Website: slack
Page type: payment
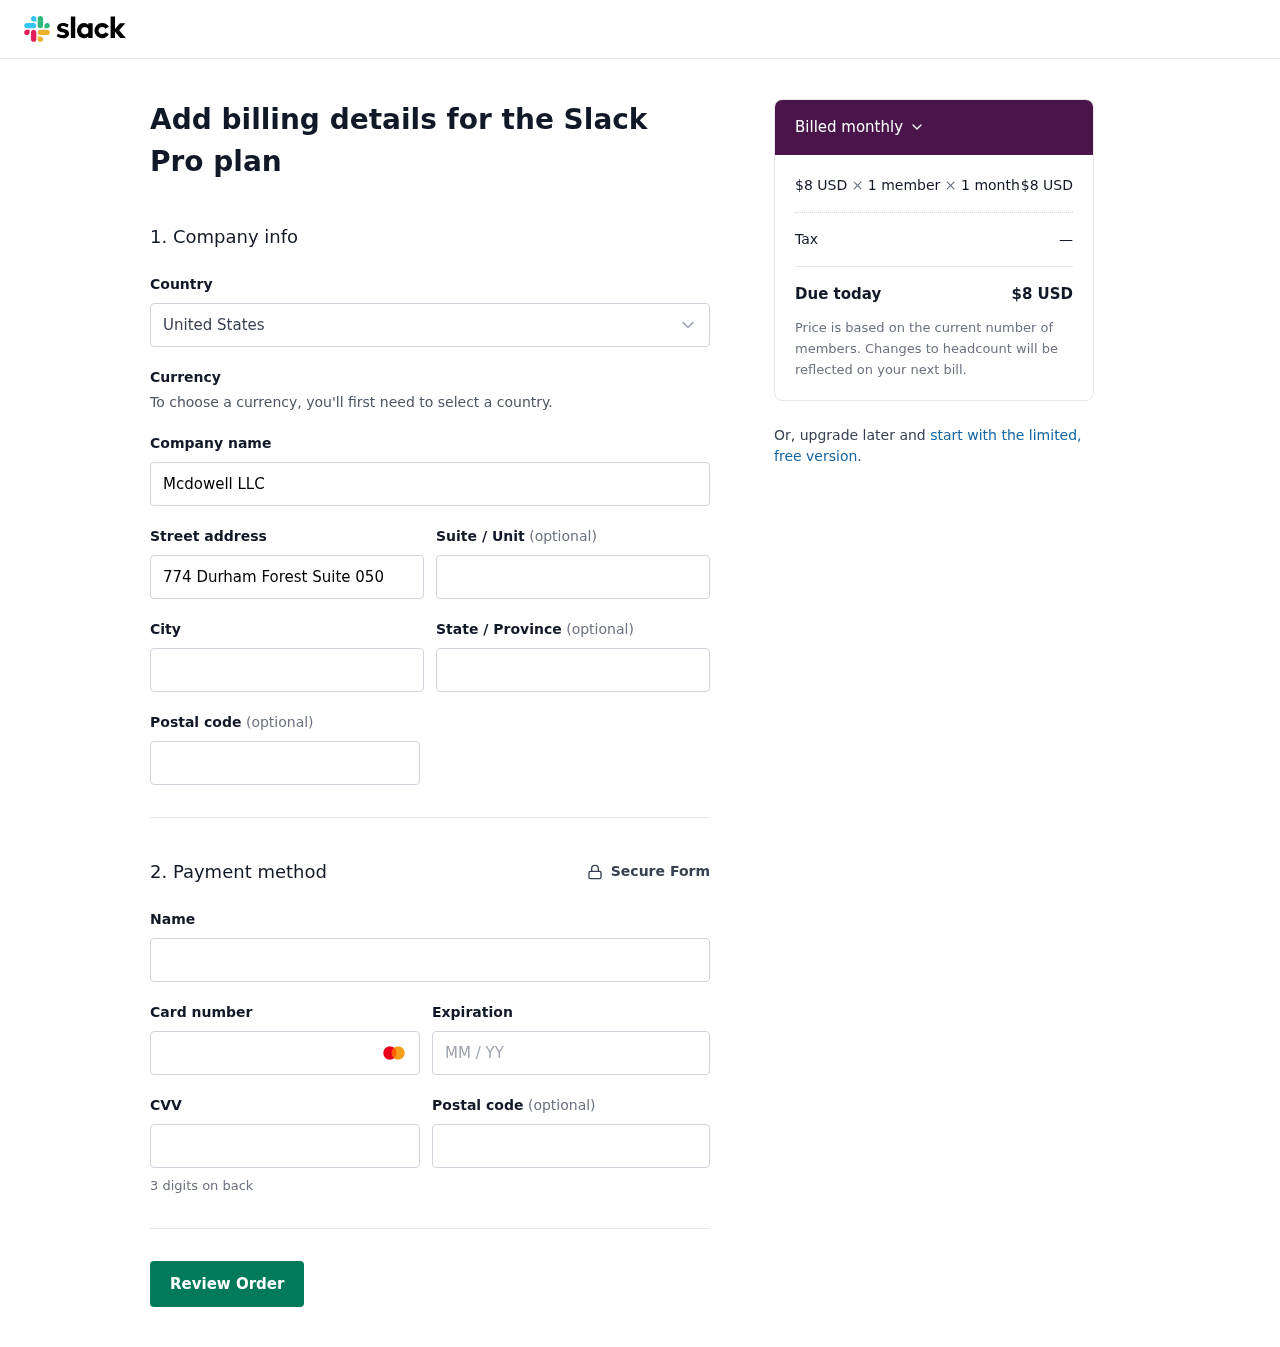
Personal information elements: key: PII_COUNTRY
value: United States
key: PII_COMPANY
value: Mcdowell LLC
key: PII_STREET
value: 774 Durham Forest Suite 050
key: PII_CITY
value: Antoniofurt
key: PII_STATE
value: Indiana
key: PII_POSTCODE
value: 08541
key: PII_FULLNAME
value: Allison Hines
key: PII_CARD_NUMBER
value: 2700 9485 3963 6851
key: PII_CARD_EXPIRY
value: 06/26
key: PII_CARD_CVV
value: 242
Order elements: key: ORDER_PRICE_PER_MEMBER
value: $8 USD
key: ORDER_NUM_MEMBERS
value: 1 member
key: ORDER_NUM_MONTHS
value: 1 month
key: ORDER_SUBTOTAL
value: $8 USD
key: ORDER_TAX
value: —
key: ORDER_TOTAL
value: $8 USD